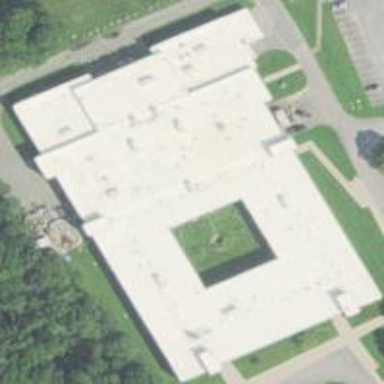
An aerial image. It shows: School building.